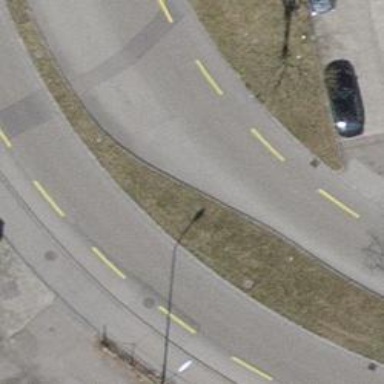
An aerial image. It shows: Secondary road with asphalt surface and separate sidewalk.